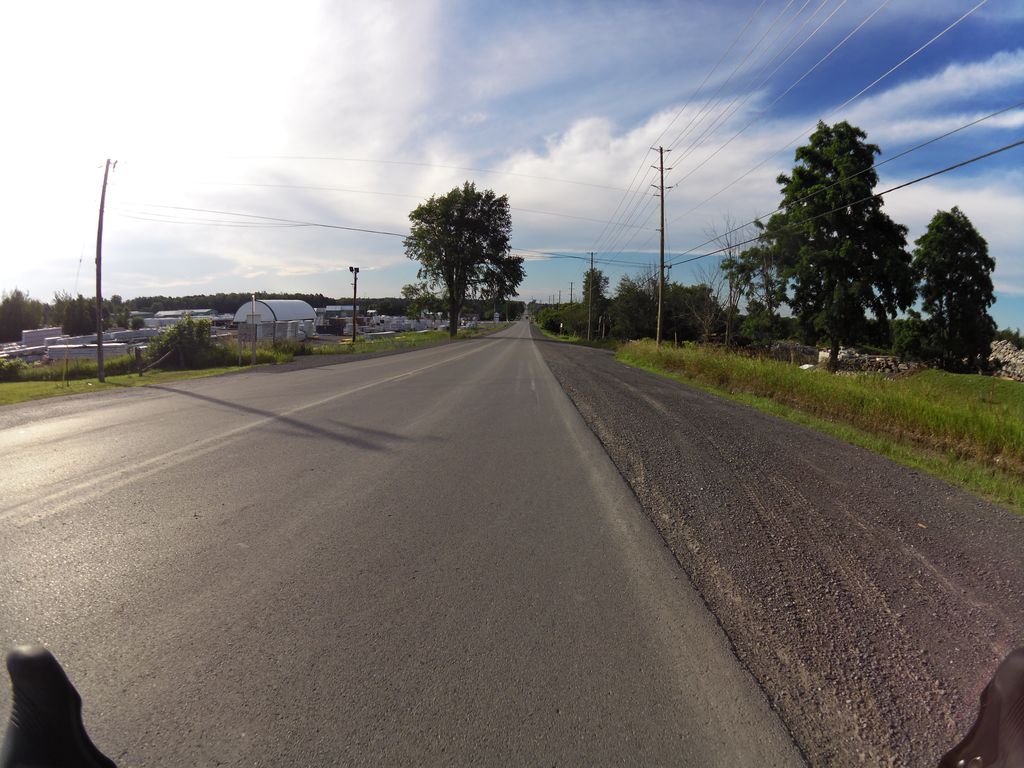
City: ottawa-gatineau